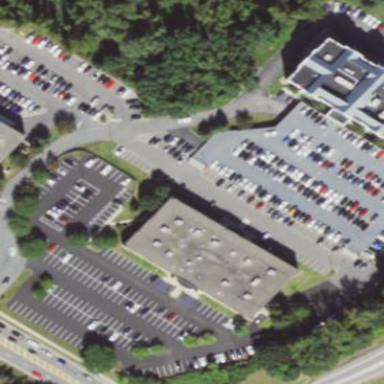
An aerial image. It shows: Parking area with surface.